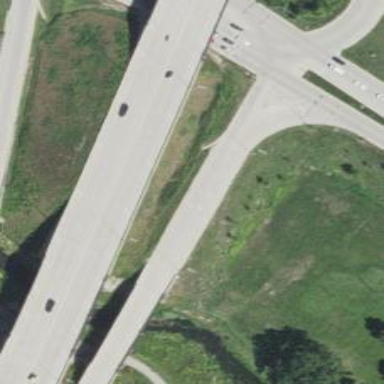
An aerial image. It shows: Primary link highway.